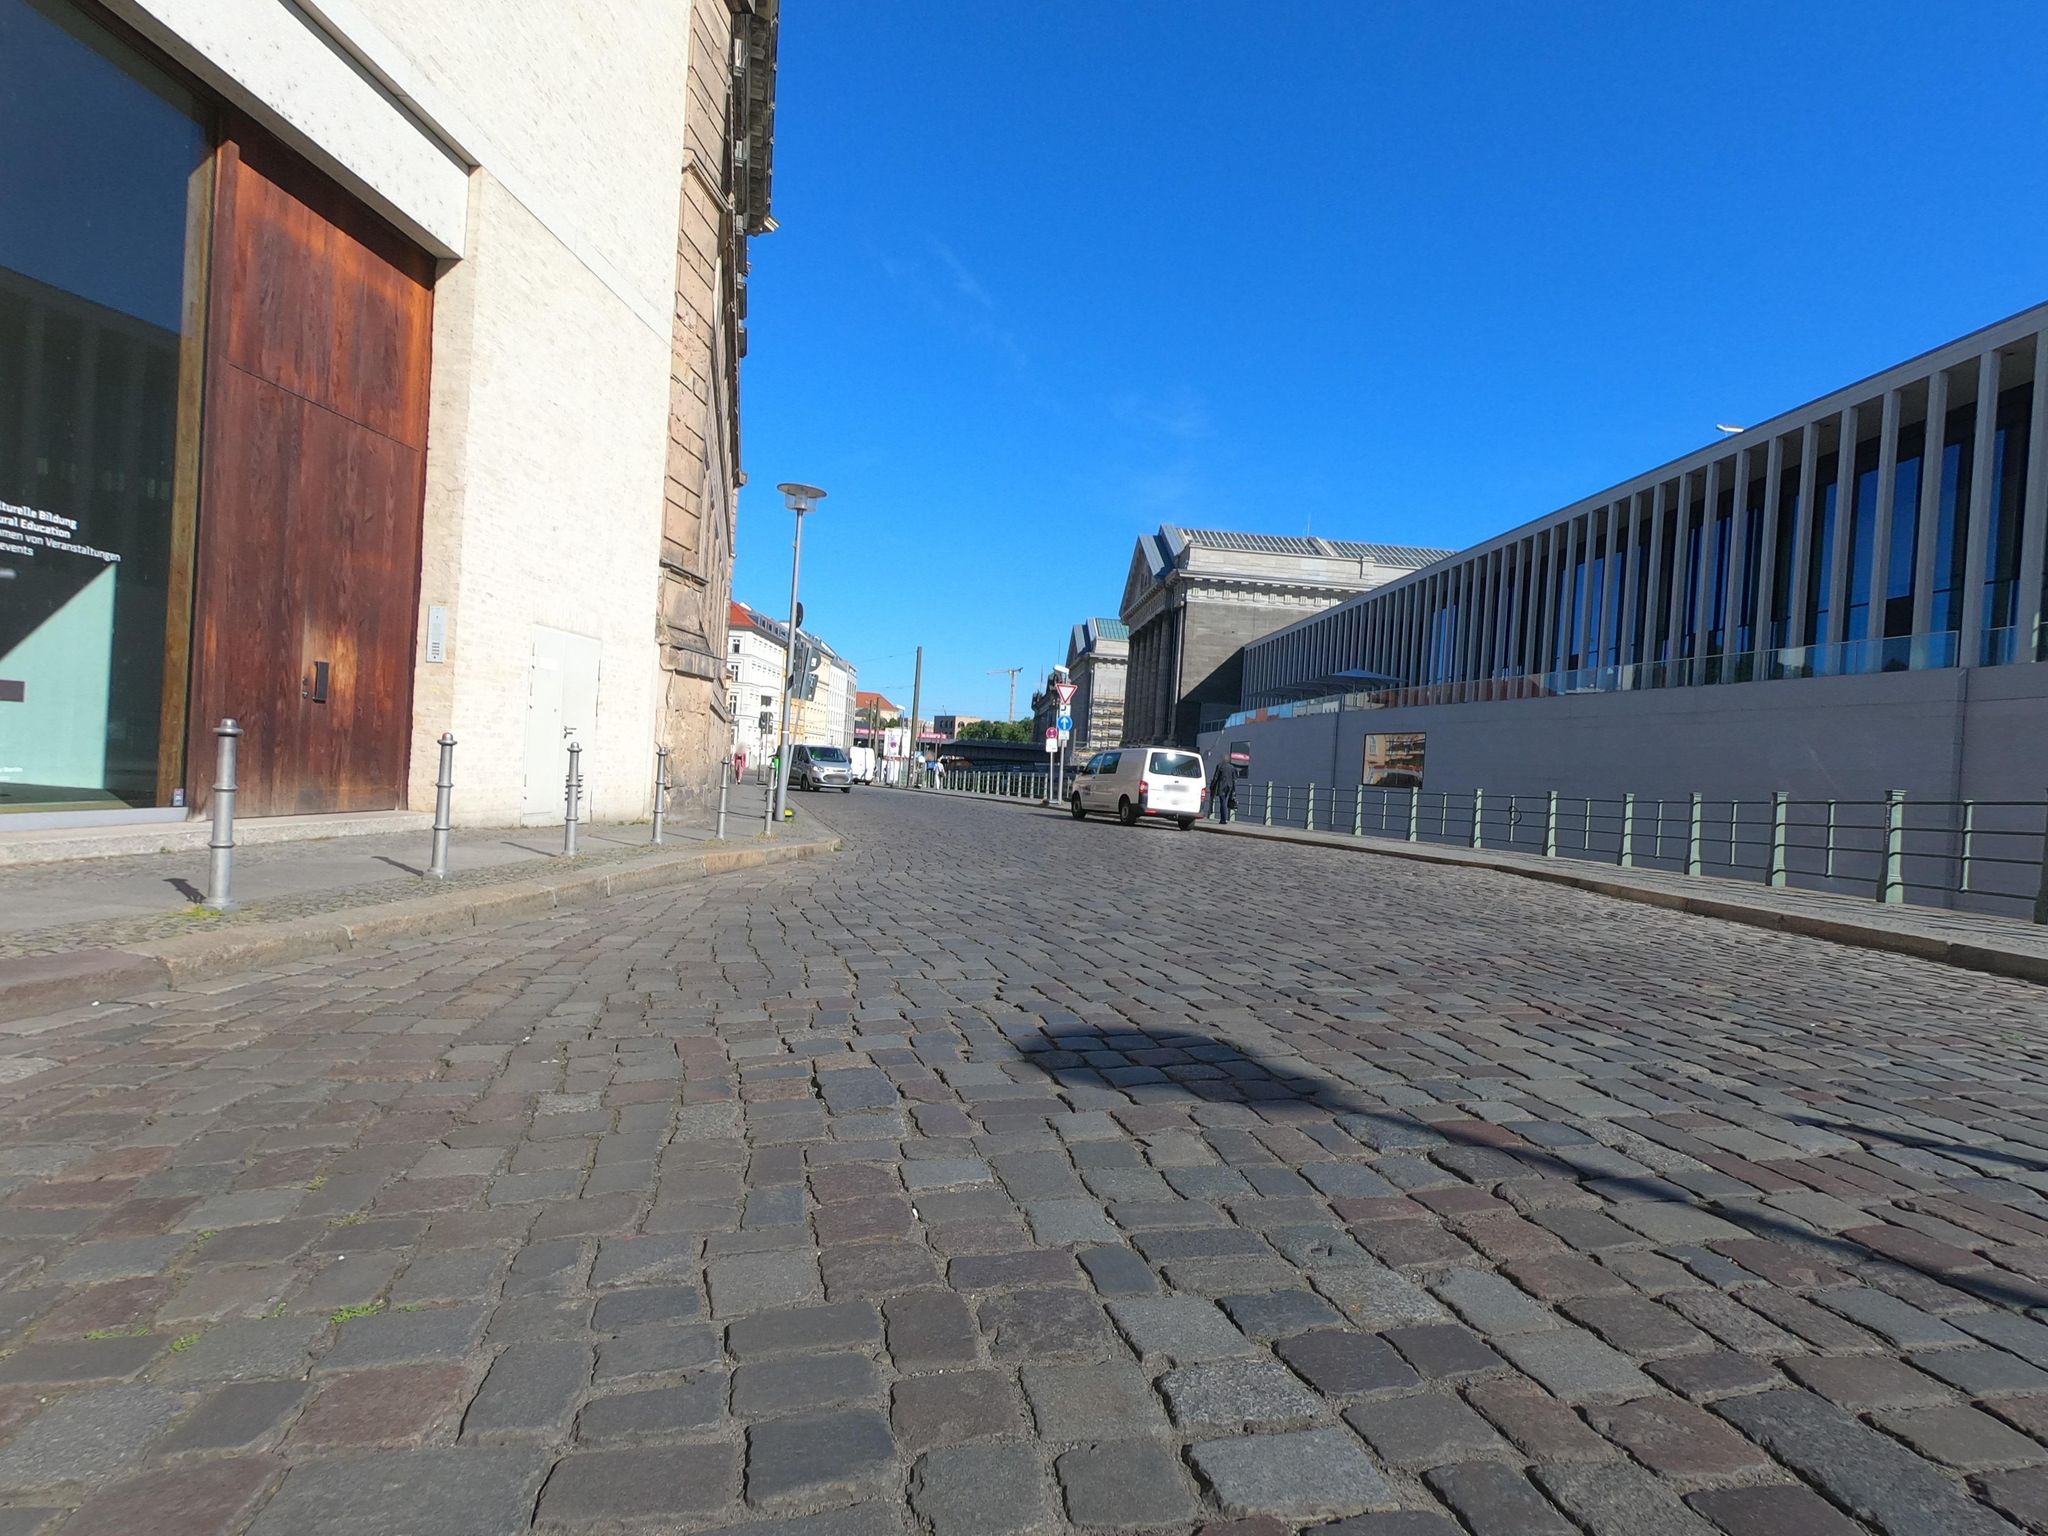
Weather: clear
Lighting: day
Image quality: good
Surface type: walking surface
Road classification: residential
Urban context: urban centre
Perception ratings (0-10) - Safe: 2.25, Lively: 7.03, Beautiful: 6.05, Boring: 3.6, Depressing: 6.16, Wealthy: 7.86